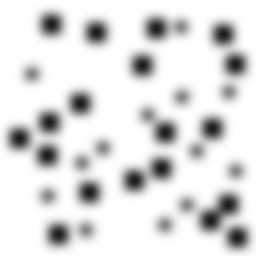
Squares: 19
Triangles: 0
Stars: 13
Total shapes: 32